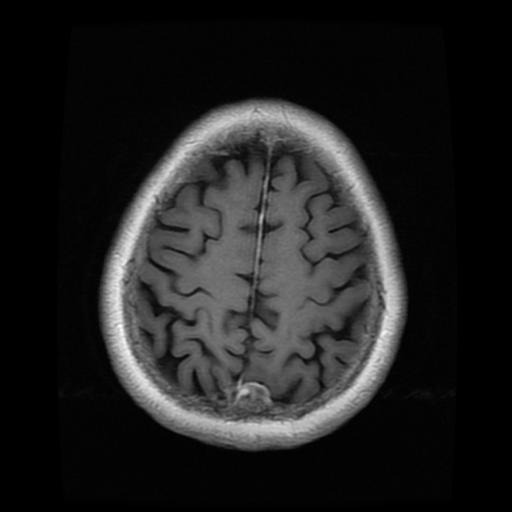
Label: meningioma